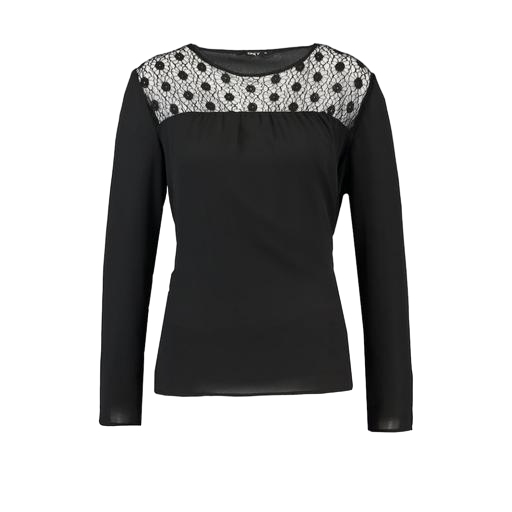
black women's lace-inset fil coupé blouse, lace-yoke t-shirt, black lace-accented top, white background